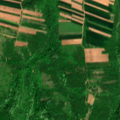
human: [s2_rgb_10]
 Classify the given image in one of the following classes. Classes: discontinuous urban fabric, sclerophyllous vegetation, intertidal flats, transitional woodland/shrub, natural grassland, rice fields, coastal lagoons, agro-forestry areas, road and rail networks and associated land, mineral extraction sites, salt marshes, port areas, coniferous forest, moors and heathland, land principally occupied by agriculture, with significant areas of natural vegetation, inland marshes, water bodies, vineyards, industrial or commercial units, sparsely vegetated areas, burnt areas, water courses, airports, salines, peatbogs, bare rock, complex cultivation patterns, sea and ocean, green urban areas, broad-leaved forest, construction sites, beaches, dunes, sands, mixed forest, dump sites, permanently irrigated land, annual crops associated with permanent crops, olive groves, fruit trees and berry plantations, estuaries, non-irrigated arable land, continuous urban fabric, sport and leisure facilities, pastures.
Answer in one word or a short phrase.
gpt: non-irrigated arable land, broad-leaved forest, transitional woodland/shrub